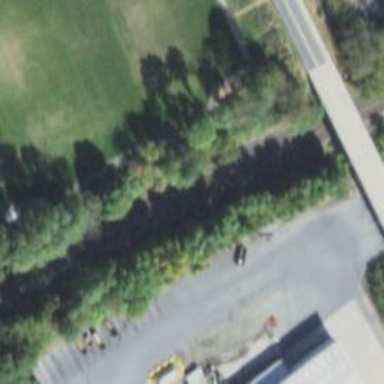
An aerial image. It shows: Railway siding with rails.